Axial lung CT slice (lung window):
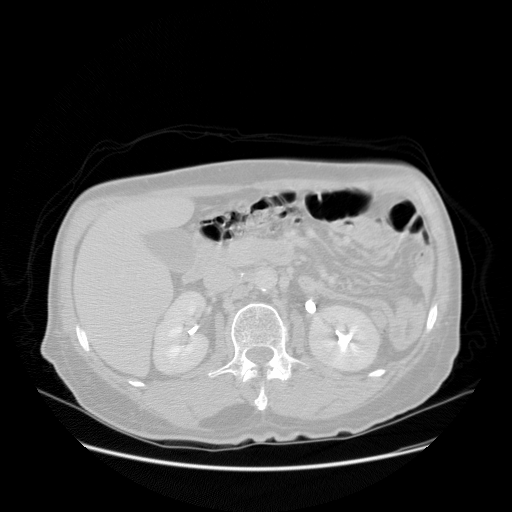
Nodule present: no